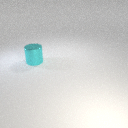
large cyan metal cylinder